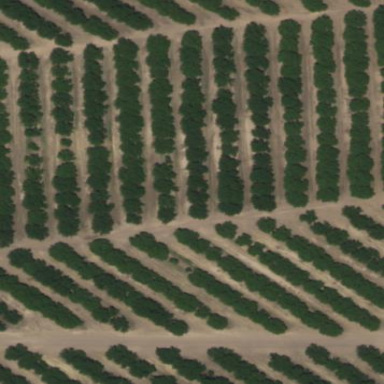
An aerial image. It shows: Orchard.